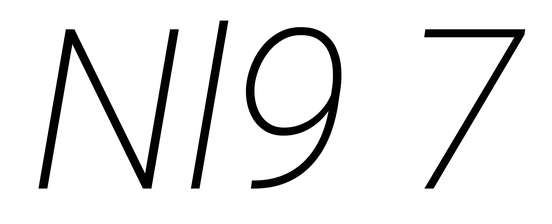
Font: Roboto-Italic_ExtraLight_Italic